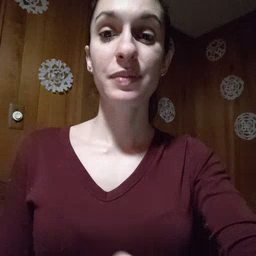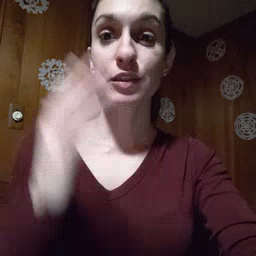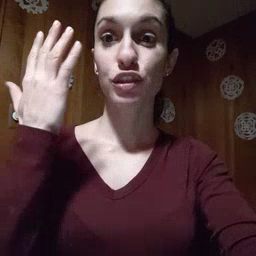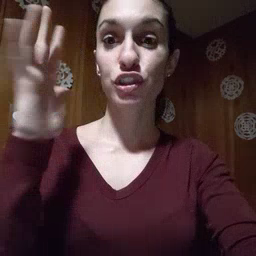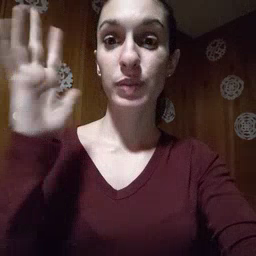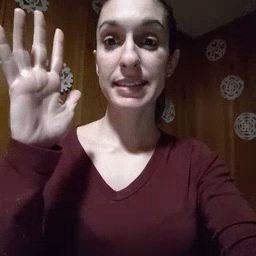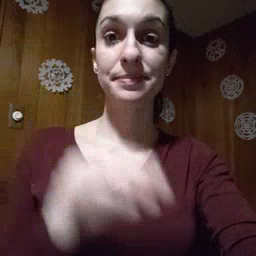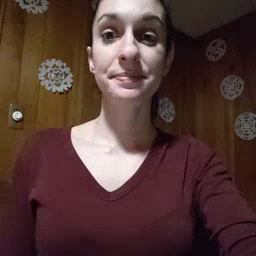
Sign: tree